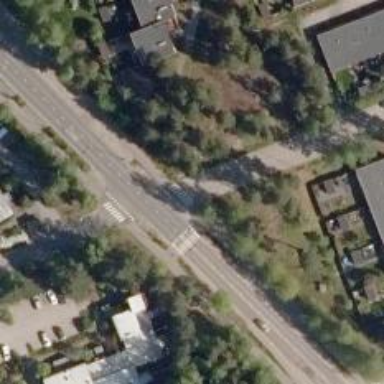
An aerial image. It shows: Road with "give way" sign.